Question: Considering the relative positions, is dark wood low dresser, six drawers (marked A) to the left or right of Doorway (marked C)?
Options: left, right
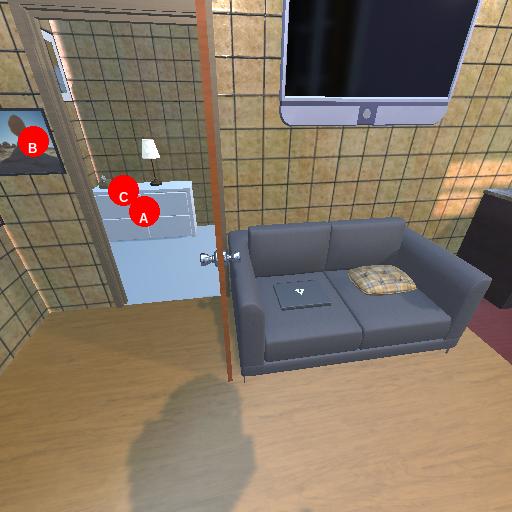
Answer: left